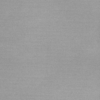
Label: dusty